Question: I want to create interactive tour in my app like this:

How can i achieve it? Do you know a library to make it easier?
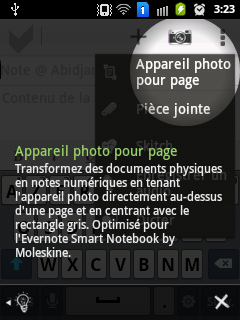
Answer: <URL> probably is your best option. It's designed to highlight and showcase specific parts of apps to the user with a distinctive and attractive overlay. The library is great for pointing out points of interest of users, gestures, or obscure but useful items.
The library is based on the 'Cling' View found in the Launcher on ICS and Jelly Bean, but extended to be easier to use.
GitHub repository <URL>